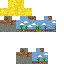
A female human skin with pale skin, wearing blonde long hair dressed in a yellow hoodie and brown pants, featuring a closed mouth.